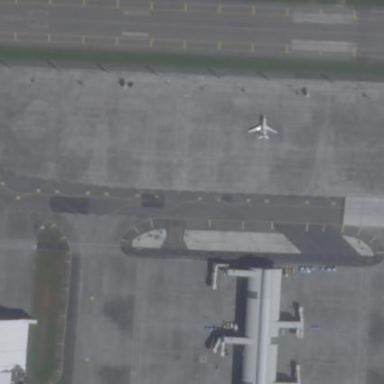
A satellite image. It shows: Concrete apron at the airport.